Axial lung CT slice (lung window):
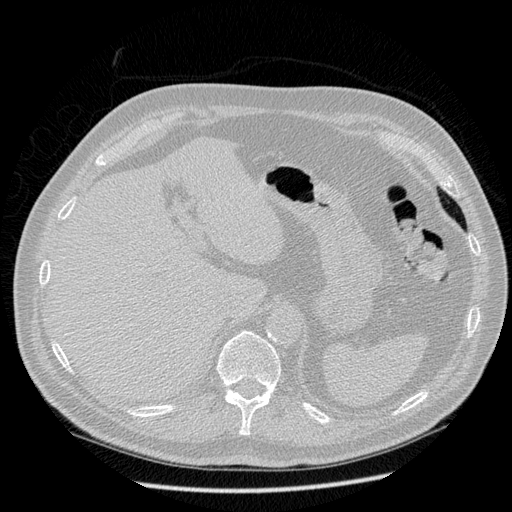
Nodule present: no